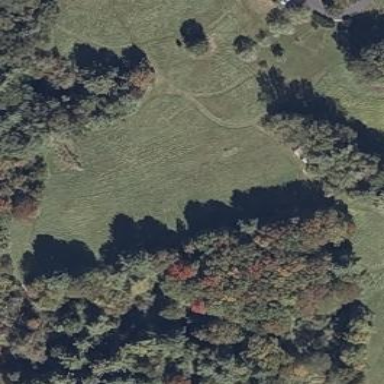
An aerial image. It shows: Forest with mixed leaf types and cycles.